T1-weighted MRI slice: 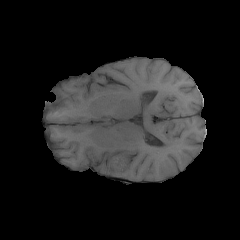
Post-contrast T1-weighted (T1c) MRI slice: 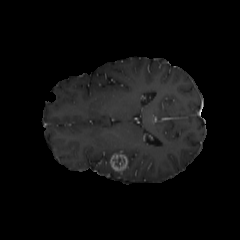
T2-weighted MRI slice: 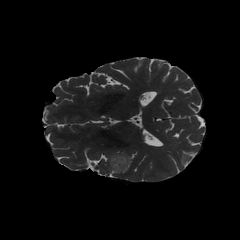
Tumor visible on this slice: yes